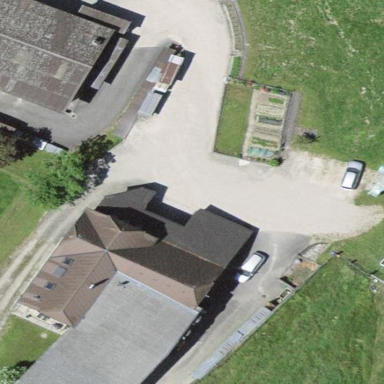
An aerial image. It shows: Farmyard area.